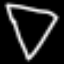
Label: diamond